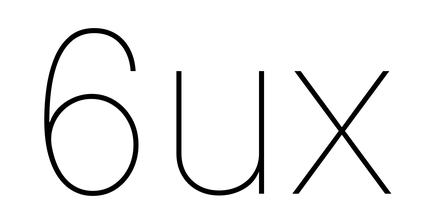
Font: Inter_Thin